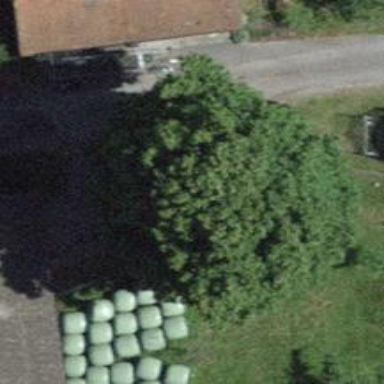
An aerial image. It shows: Farm.